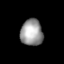
Tissue: lung
Cell type: Pericytes
Senescence score: 0.5487
Nuclear area (px): 575
Mean DAPI intensity: 154.638